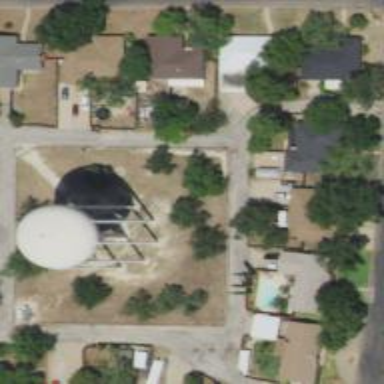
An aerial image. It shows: Water tower that is man-made.